【题型】选择题　【知识点】平面几何　【难度】medium
如图, 在 $\text{Rt} \triangle ABC$ 中, $\angle BAC = 90^\circ$, 斜边 $BC$ 上的高 $AH = 3$, 矩形 $DEFG$ 的边 $DE$ 在边 $BC$ 上, 顶点 $G, F$ 分别在边 $AB, AC$ 上, 如果 $GF$ 正好经过 $\triangle ABC$ 的重心, 那么 $BD \cdot EC$ 的积等于( )

A. 4
B. 1
C. $\dfrac{16}{25}$
D. $\dfrac{9}{25}$
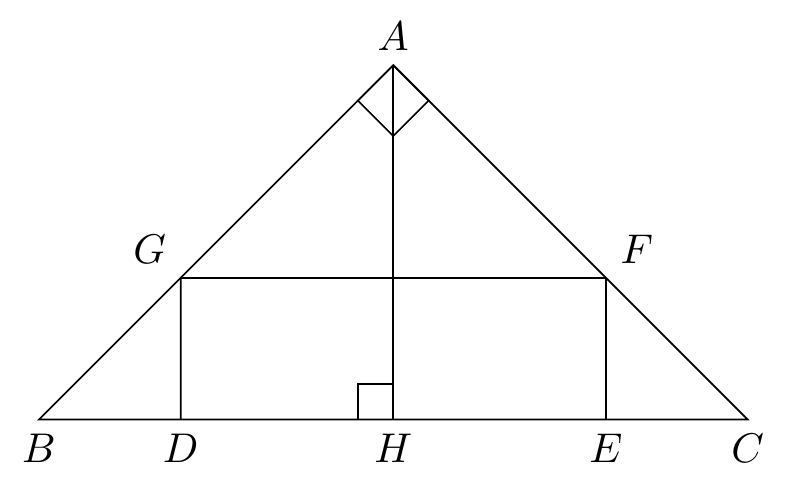
【解答】
解：设 $\triangle ABC$ 的重心是 $O$, 连接 $AO$, 延长 $AO$ 交 $BC$ 于 $M$,

$\therefore AO = 2OM$

$\because$ 四边形 $DEFG$ 是矩形

$\therefore GF // DE$, $\angle GDE = \angle FED = 90^\circ$

$\therefore AK : KH = AO : OM$

$\therefore AK = 2KH$

$\because AH = 3$

$\therefore KH = \dfrac{1}{3} AH = 1$

$\because \angle BAC = 90^\circ$

$\therefore \angle B + \angle C = 90^\circ$

$\because \angle EFC + \angle C = 90^\circ$

$\therefore \angle B = \angle EFC$

$\because \angle BDG = \angle CEF = 90^\circ$

$\therefore \triangle BDG \sim \triangle FEC$

$\therefore BD : FE = GD : EC$

$\therefore BD \cdot CE = FE \cdot DG$

$\because FG // BC$, $GD \perp BC$, $KH \perp BC$, $FE \perp BC$

$\therefore DG = FE = KH = 1$

$\therefore BD \cdot CE = 1$

故选：B。
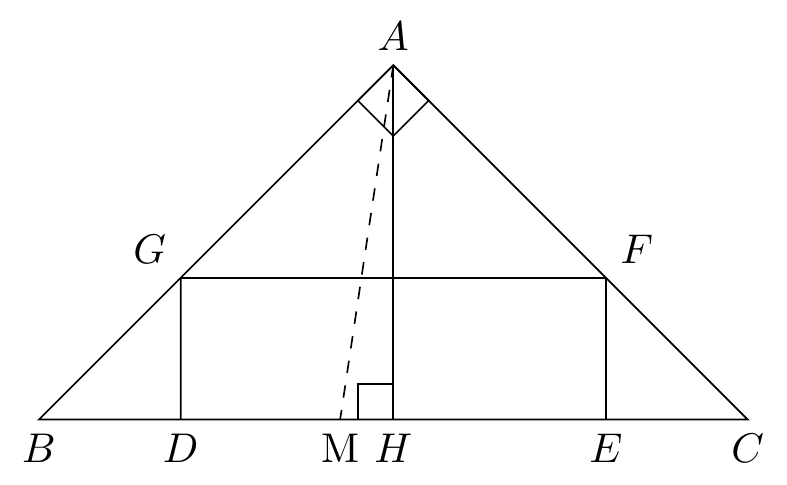